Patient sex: M
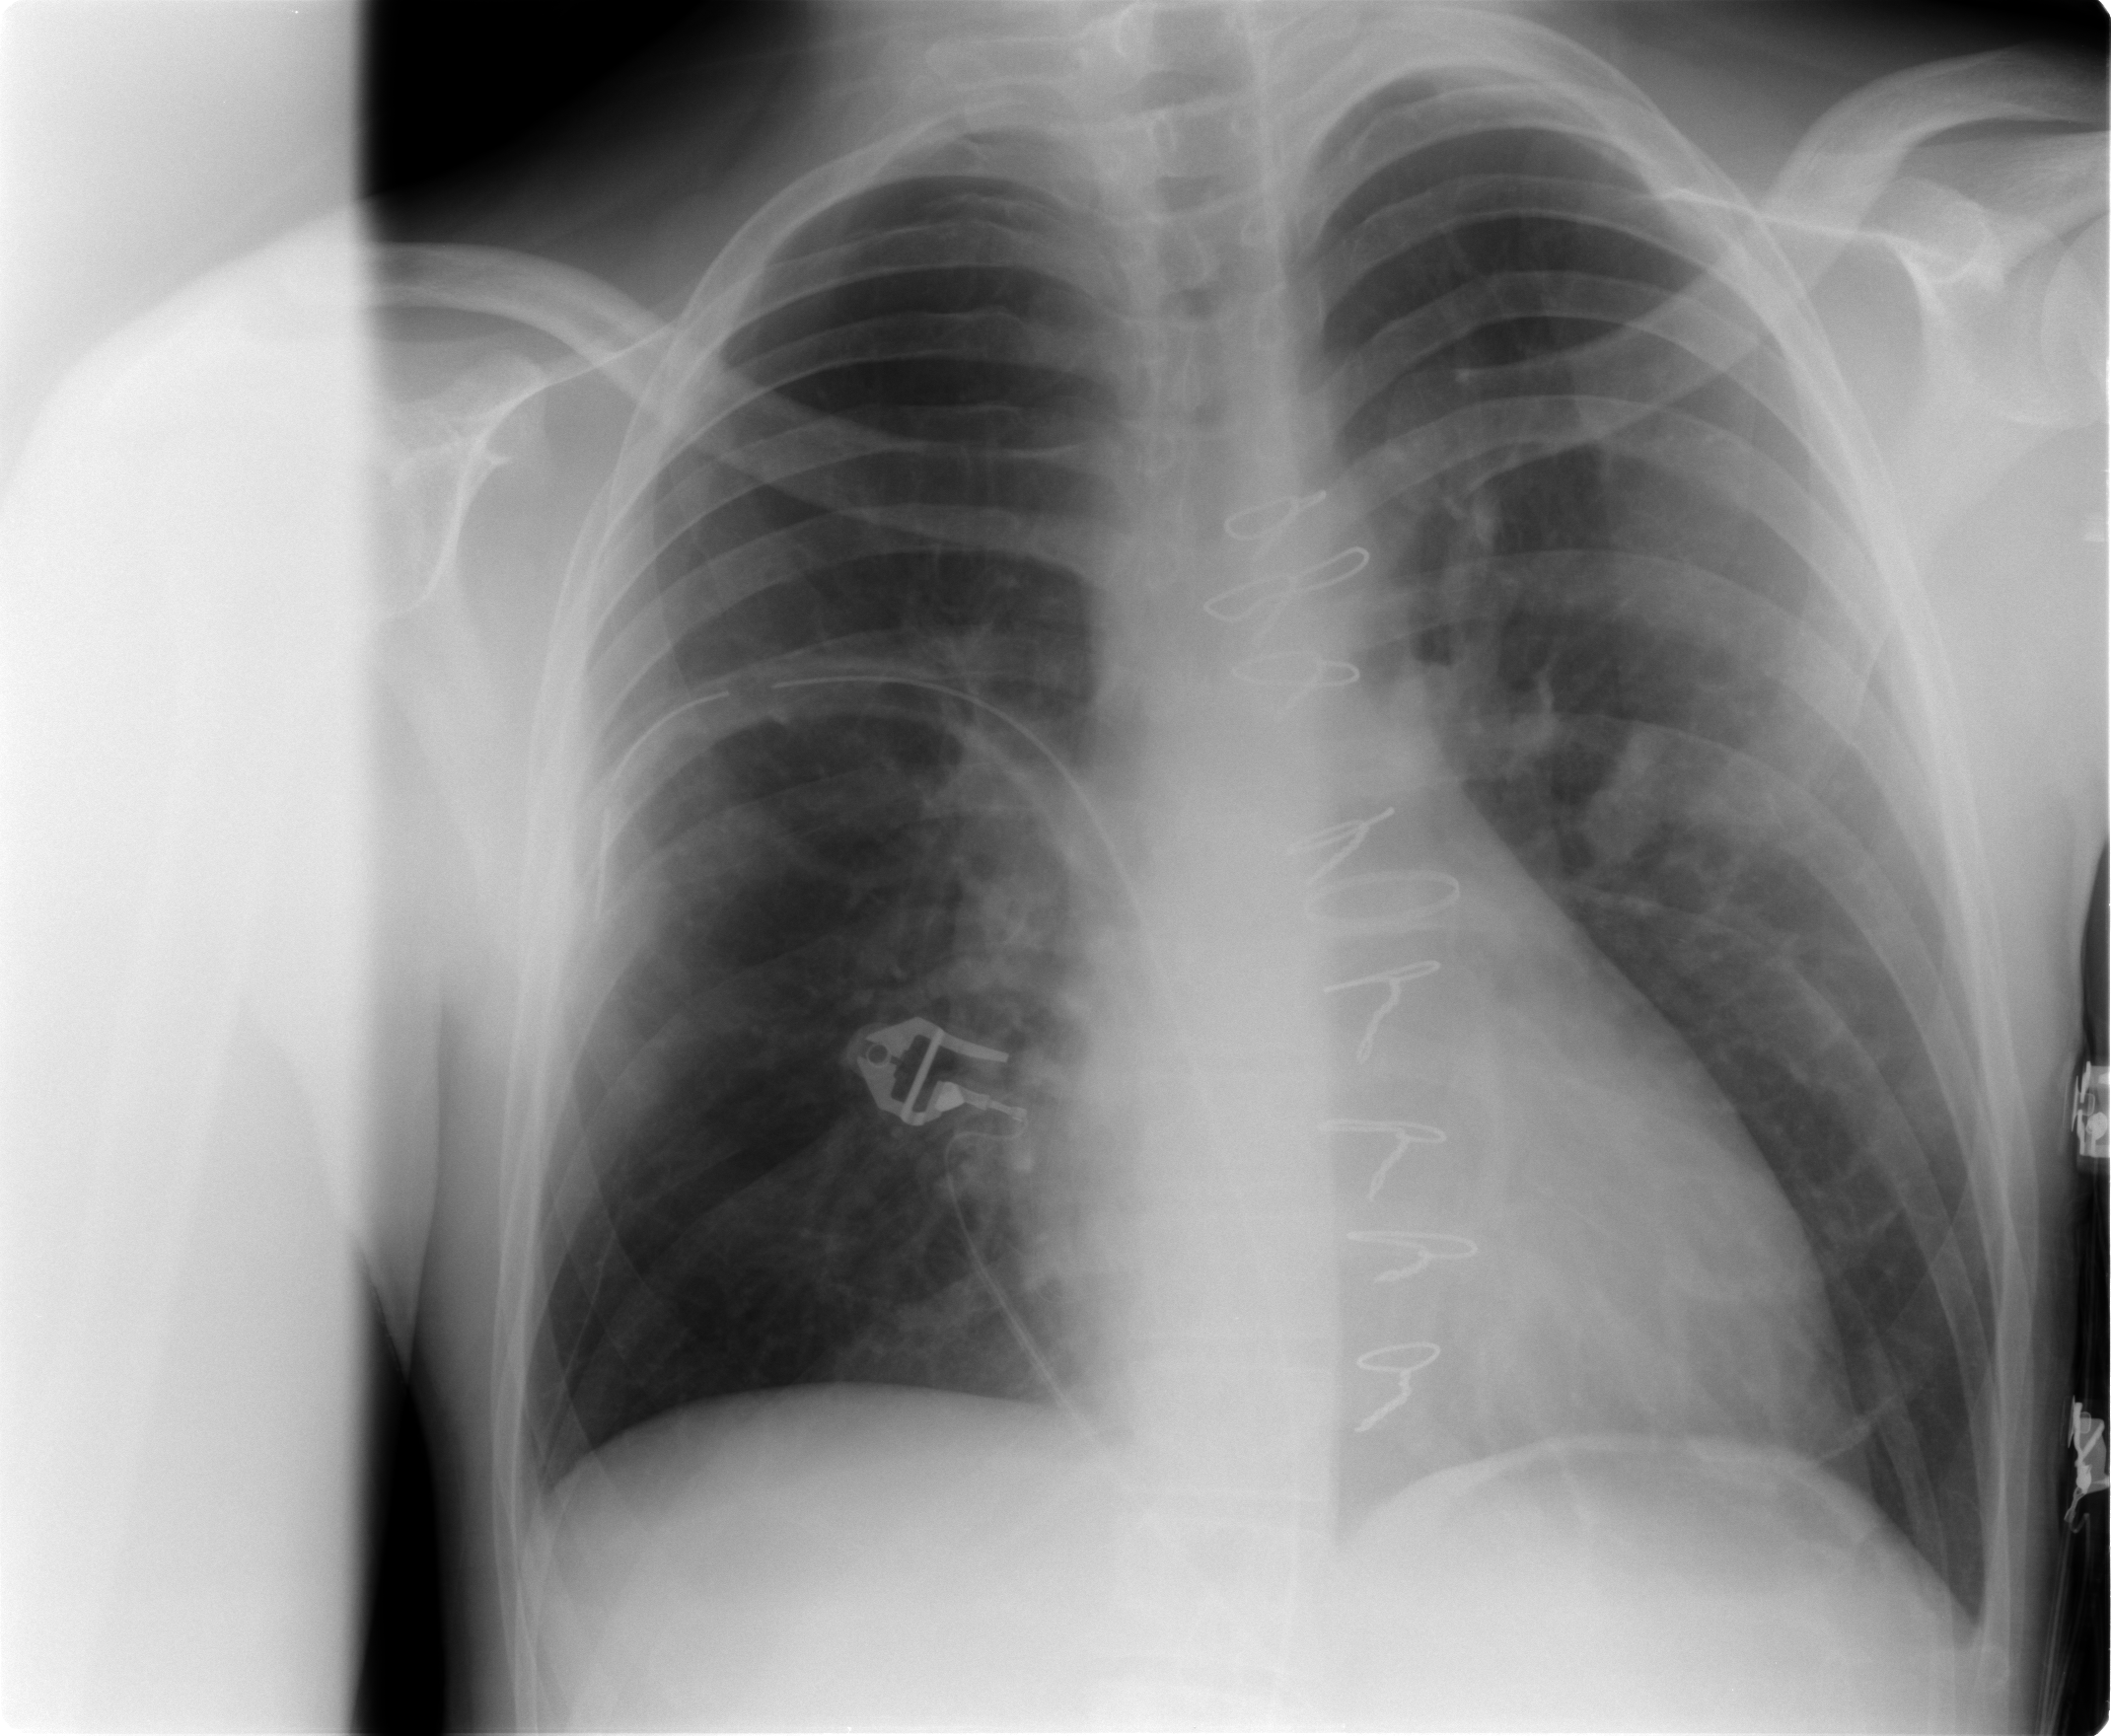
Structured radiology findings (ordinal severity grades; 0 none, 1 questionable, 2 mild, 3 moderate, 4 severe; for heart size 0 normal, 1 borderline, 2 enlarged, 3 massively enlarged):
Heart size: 0
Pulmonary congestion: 2
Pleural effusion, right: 0
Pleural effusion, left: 0
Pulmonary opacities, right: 1
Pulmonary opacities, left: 1
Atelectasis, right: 0
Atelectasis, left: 1